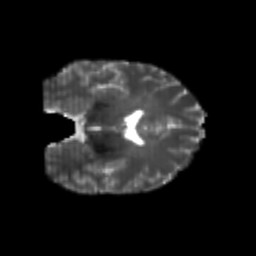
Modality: T2w
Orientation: coronal
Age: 24
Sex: female
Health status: healthy
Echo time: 0.074 s